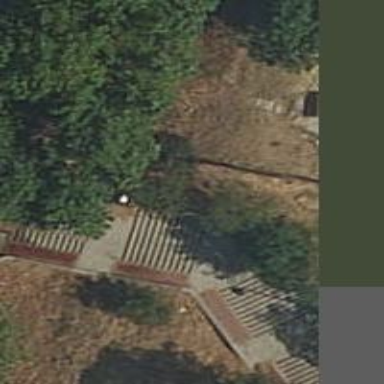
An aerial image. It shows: Steps made of paving stones.